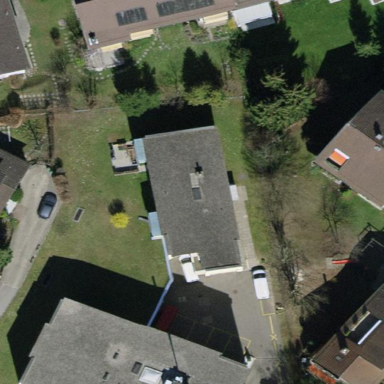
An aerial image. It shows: Building with flat roof.